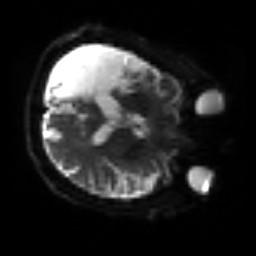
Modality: sbref
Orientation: axial
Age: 58
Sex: male
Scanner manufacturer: siemens
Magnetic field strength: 3 T
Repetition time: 3.2 s
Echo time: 0.081 s